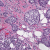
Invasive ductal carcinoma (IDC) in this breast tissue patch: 1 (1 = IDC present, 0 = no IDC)